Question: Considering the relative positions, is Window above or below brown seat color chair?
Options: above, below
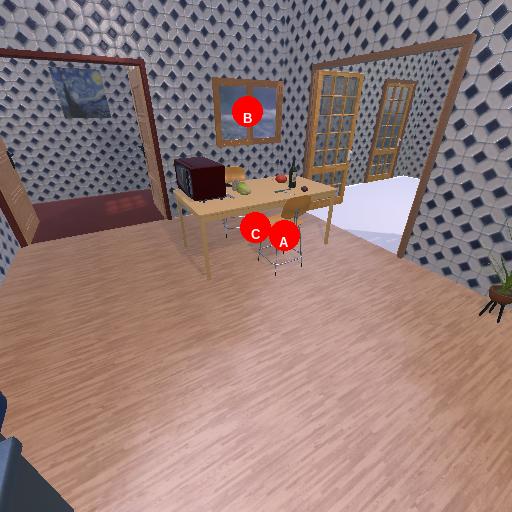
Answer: above